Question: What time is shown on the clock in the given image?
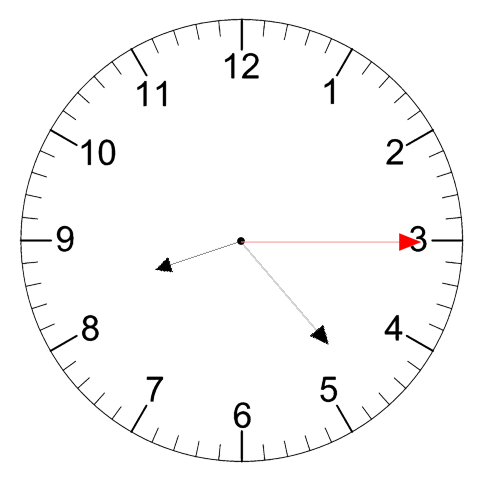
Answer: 08:23:15